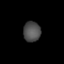
Tissue: lung
Cell type: T cells
Senescence score: 0.1641
Nuclear area (px): 343
Mean DAPI intensity: 77.469